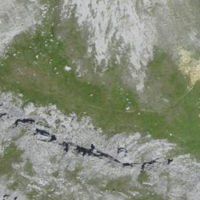
EUNIS habitat code: 31
Species observed at this site:
Gentianella campestris
Botrychium lunaria